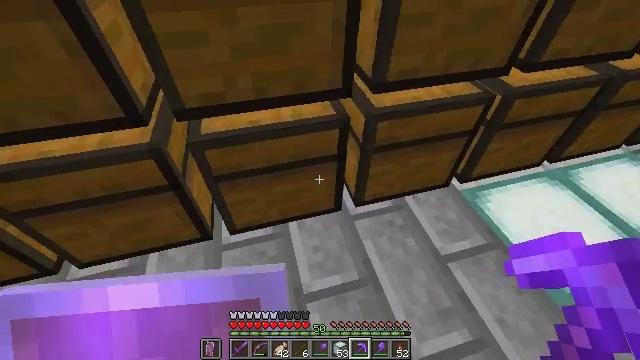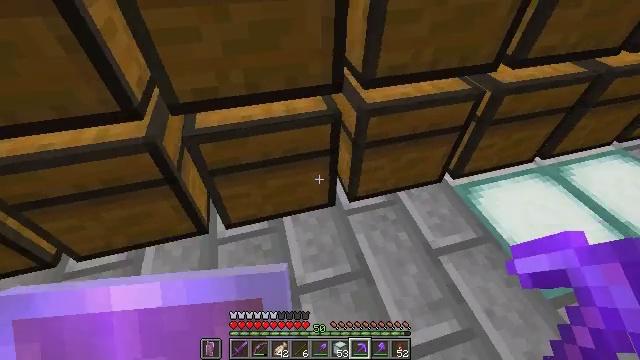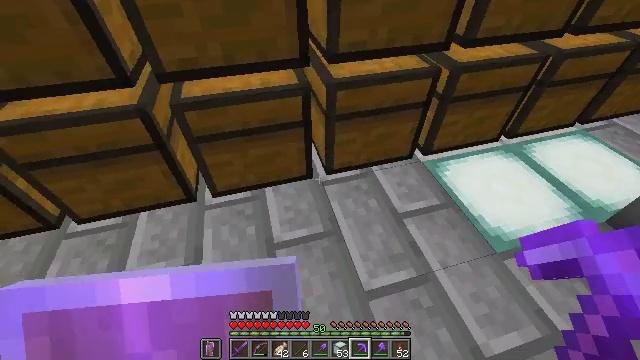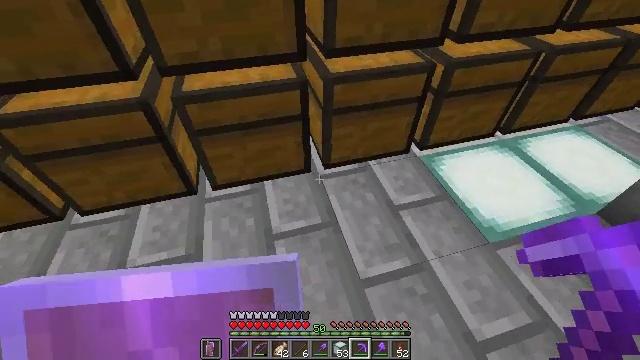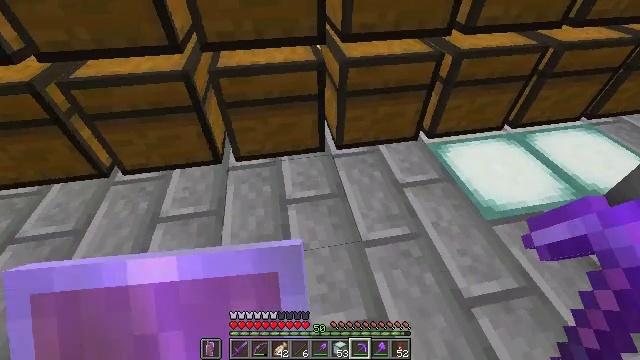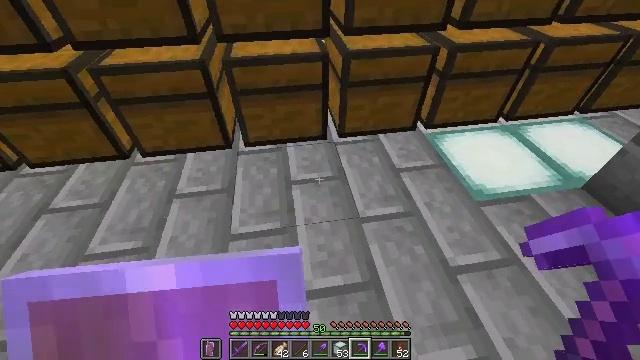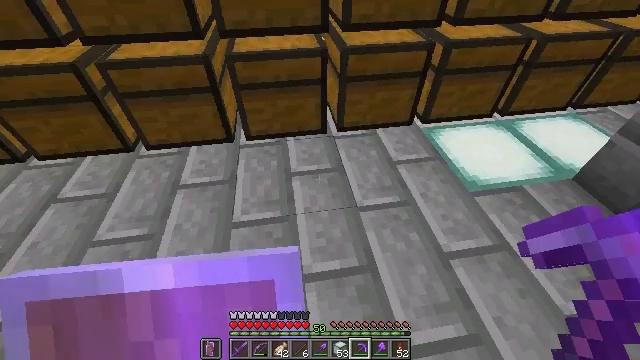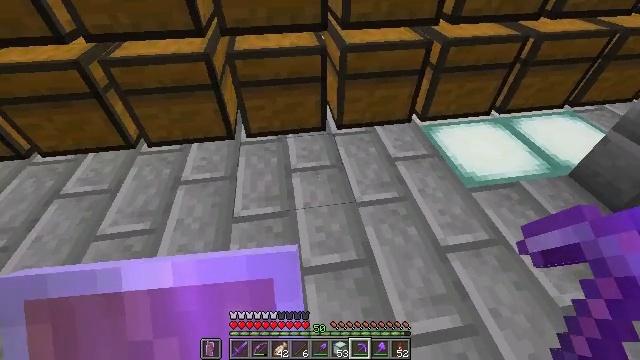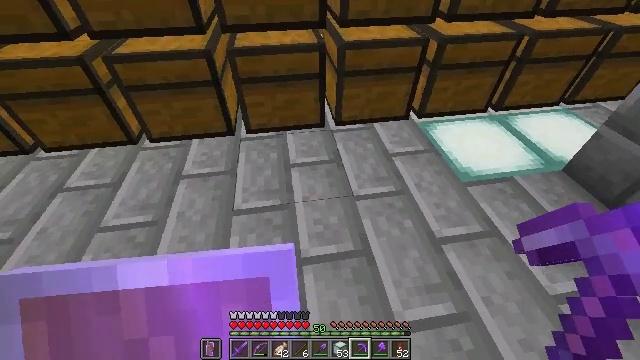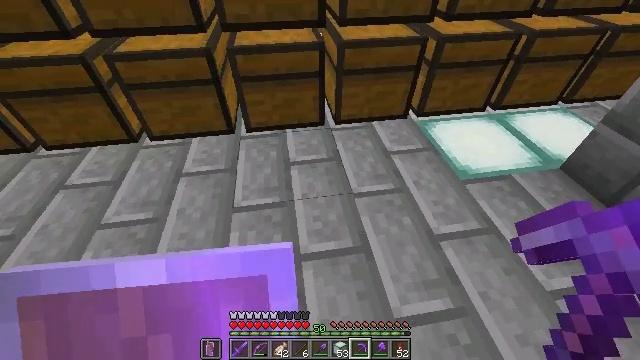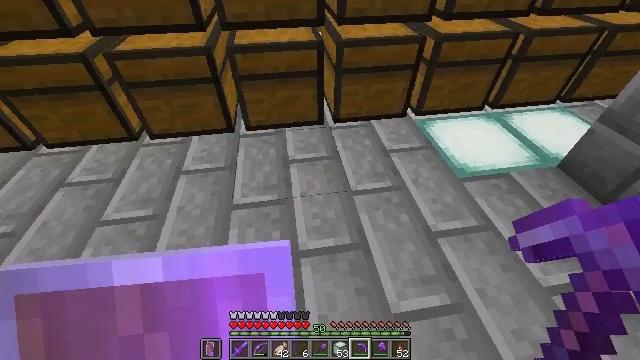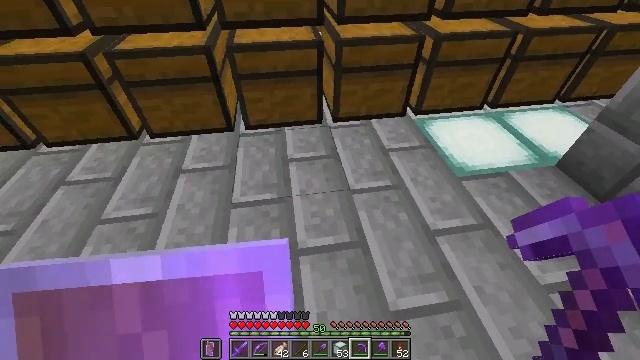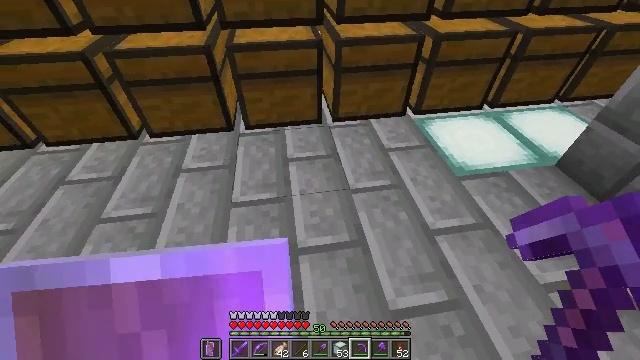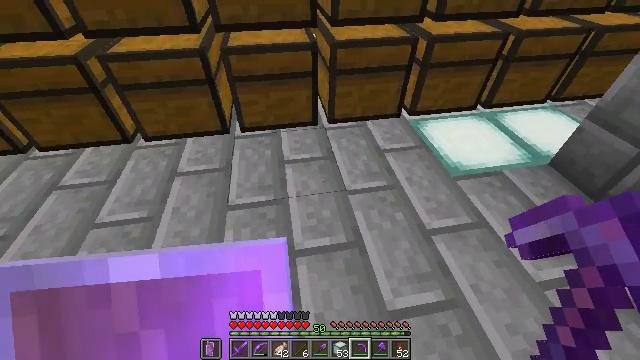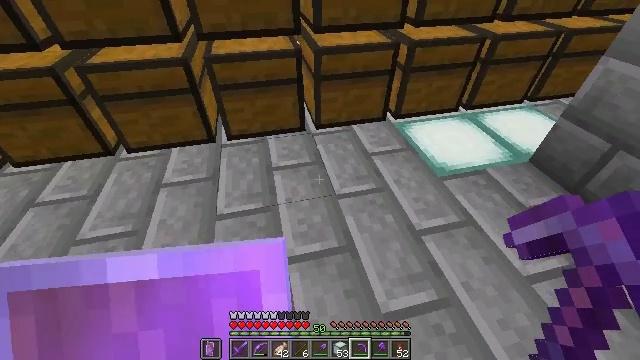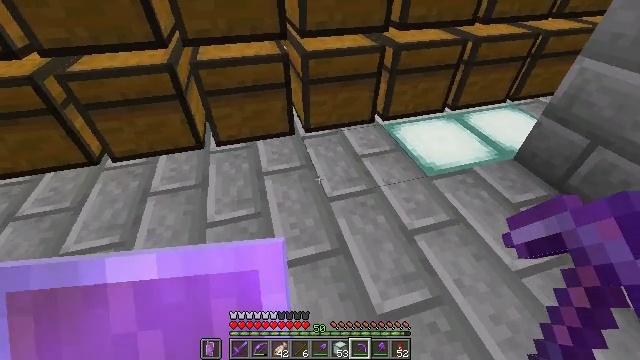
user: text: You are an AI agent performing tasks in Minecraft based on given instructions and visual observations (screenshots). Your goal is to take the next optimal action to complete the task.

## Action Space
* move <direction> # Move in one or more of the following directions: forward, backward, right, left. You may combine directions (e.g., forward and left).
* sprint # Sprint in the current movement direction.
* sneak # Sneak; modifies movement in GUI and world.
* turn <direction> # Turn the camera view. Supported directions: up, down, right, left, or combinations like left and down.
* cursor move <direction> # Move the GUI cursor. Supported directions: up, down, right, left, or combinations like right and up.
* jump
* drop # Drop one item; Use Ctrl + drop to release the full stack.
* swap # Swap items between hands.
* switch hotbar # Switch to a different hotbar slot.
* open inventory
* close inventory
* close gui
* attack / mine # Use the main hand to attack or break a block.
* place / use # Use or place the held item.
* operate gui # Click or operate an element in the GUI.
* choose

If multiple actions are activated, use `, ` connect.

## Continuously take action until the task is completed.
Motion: motion action
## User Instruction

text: Attack the stone bricks to gather materials.
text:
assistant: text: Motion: move back and move right
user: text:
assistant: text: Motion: move back
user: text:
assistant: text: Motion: move back
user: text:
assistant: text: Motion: move back, turn left and up
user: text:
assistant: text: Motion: move back, turn left
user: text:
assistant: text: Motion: no_op
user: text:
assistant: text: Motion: no_op
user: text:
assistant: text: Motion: no_op
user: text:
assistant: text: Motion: no_op
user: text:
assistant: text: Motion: no_op
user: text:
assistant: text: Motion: no_op
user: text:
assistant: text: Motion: no_op
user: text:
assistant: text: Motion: turn right
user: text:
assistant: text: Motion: turn right and up
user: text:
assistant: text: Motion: turn right
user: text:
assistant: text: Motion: turn right
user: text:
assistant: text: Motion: turn right and up
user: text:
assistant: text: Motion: no_op
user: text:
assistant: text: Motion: no_op
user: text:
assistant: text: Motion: no_op
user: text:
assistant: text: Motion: move left, turn left
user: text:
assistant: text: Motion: move left, turn left
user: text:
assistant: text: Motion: move left, turn left
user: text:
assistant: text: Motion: move left
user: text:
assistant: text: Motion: move left
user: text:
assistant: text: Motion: no_op
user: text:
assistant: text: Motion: no_op
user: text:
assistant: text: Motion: no_op
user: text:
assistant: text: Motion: turn right
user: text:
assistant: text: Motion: no_op